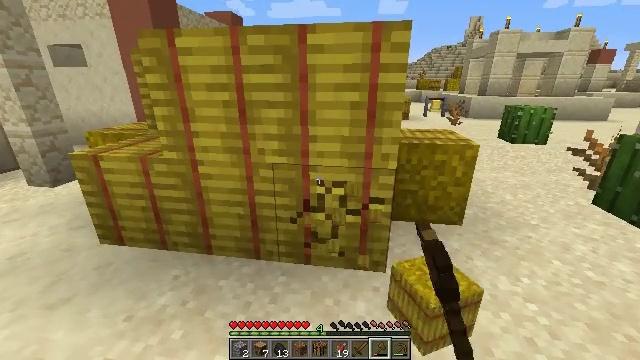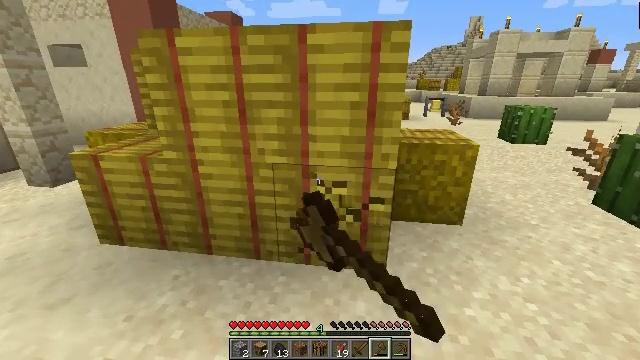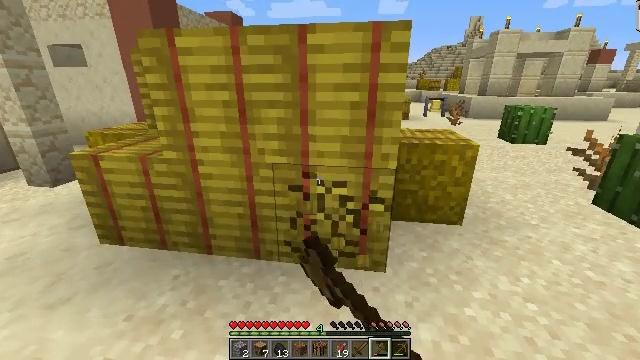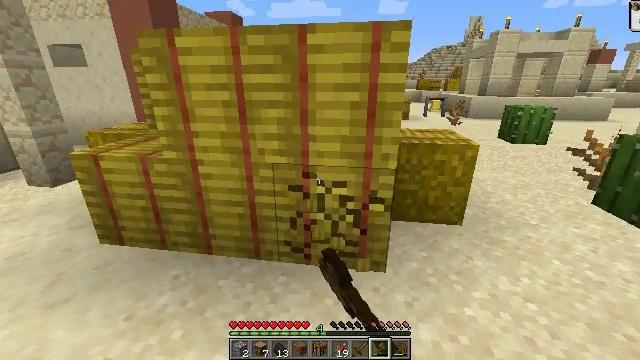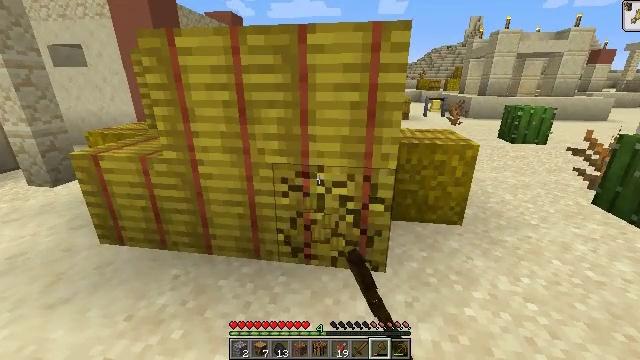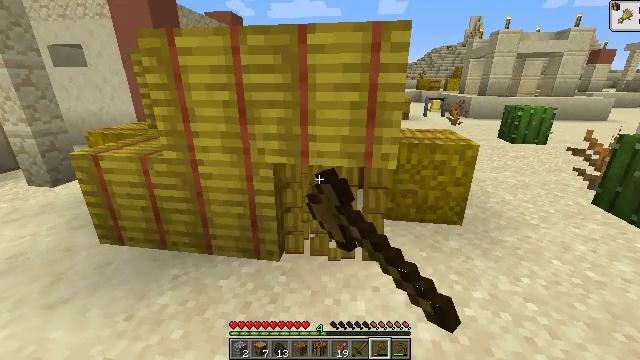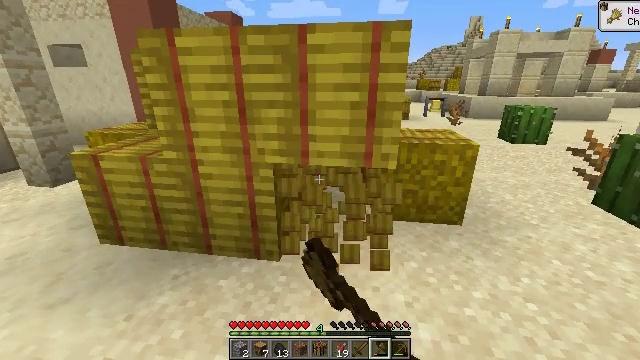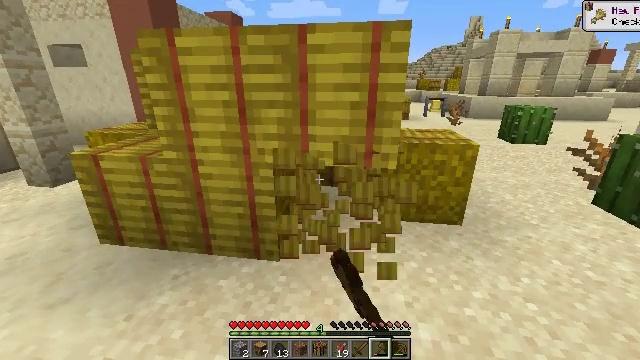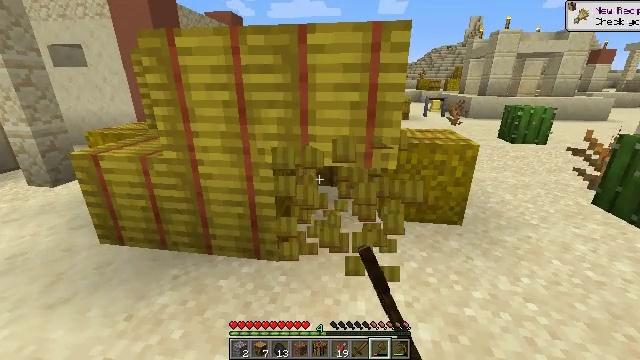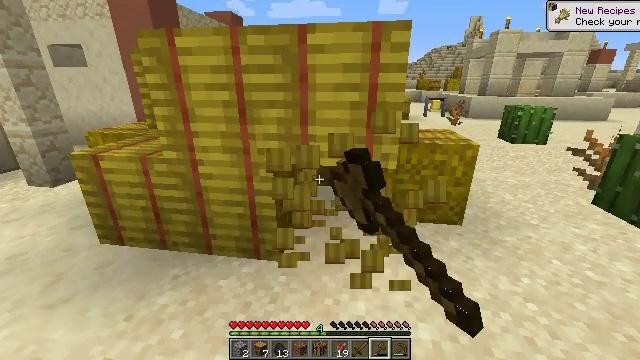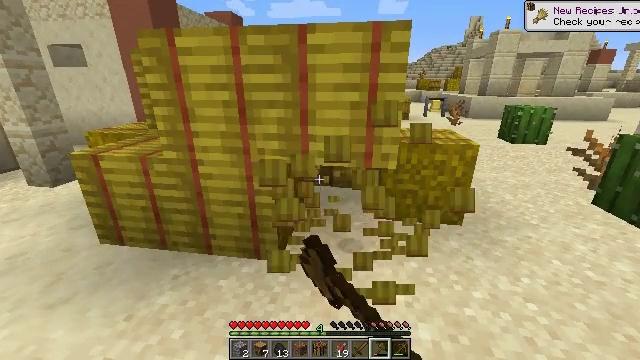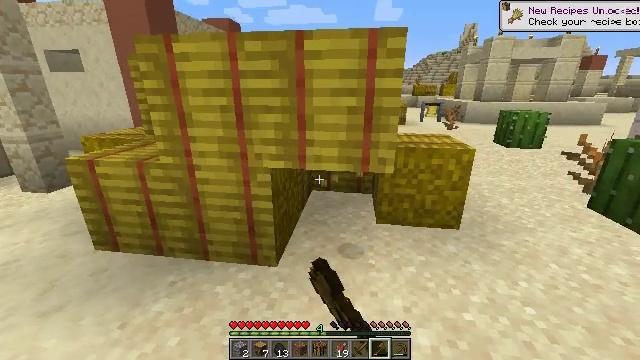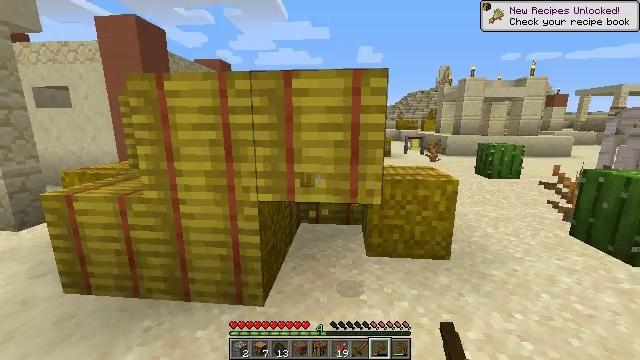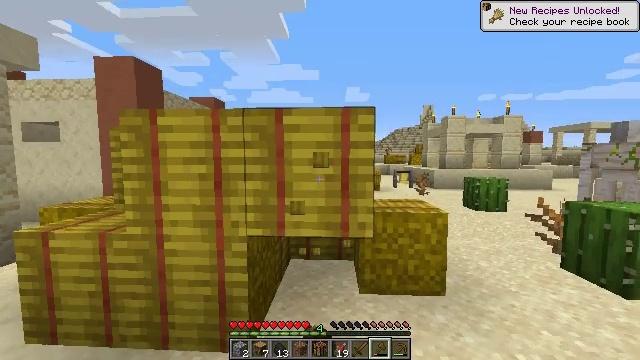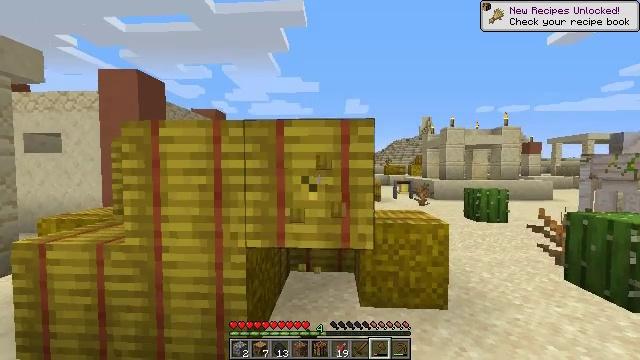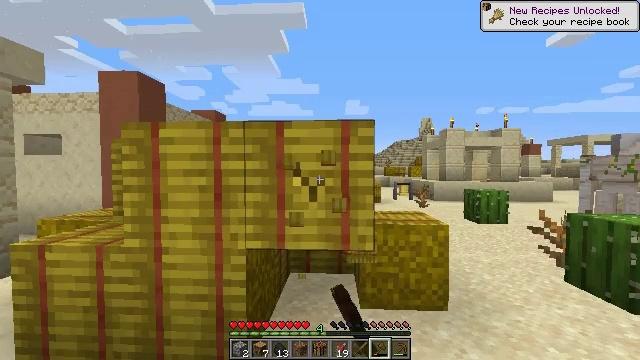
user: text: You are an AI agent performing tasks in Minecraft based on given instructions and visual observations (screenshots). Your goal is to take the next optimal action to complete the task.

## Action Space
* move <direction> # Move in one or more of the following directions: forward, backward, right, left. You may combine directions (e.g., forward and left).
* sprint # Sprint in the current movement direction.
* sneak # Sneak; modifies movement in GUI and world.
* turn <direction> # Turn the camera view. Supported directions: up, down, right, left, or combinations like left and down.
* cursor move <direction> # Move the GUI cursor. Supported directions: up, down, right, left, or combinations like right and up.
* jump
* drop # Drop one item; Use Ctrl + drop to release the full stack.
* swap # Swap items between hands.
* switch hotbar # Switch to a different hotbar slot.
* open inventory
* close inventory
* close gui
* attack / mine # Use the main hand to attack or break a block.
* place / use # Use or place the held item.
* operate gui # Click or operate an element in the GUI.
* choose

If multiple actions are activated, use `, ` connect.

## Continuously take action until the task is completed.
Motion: motion action
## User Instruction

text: Harvest hay blocks from the village.
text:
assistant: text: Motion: attack / mine
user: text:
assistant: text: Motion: attack / mine
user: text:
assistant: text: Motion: attack / mine
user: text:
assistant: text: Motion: attack / mine
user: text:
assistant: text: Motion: attack / mine
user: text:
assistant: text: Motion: attack / mine
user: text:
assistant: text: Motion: attack / mine
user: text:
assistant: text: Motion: attack / mine
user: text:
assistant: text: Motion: attack / mine
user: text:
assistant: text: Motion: attack / mine
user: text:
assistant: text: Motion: turn up, attack / mine
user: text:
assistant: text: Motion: turn right and up, attack / mine
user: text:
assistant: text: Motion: turn right and up, attack / mine
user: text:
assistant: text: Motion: turn up, attack / mine
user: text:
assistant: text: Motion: attack / mine
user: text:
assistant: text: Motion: attack / mine
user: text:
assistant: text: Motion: attack / mine
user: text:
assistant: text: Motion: attack / mine
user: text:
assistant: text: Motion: attack / mine
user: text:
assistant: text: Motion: attack / mine
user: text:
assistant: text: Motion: attack / mine
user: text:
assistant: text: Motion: attack / mine
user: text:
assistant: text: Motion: attack / mine
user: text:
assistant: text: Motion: attack / mine
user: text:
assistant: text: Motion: attack / mine
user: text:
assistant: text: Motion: attack / mine
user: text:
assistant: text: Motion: attack / mine
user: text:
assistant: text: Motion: attack / mine
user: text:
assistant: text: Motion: turn left, attack / mine
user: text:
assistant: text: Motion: turn left, attack / mine